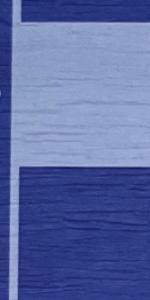
Label: Empty